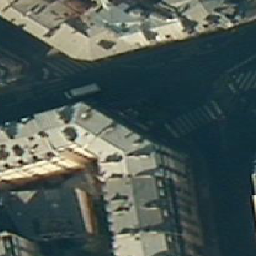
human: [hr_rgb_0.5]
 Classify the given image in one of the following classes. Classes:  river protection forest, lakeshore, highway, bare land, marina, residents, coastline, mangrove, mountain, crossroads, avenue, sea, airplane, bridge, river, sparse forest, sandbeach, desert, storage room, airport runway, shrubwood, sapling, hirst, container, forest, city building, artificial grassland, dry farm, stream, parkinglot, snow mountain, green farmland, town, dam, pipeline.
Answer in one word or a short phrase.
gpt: city building